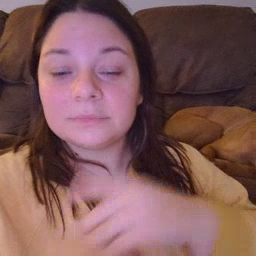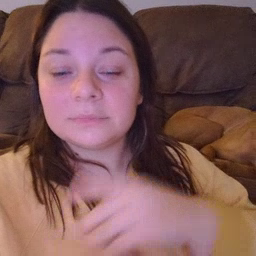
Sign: gum